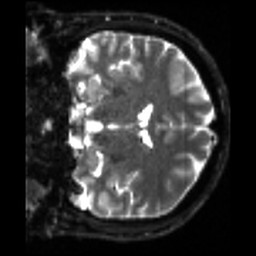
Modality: sbref
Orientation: coronal
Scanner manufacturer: siemens
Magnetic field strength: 3 T
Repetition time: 4 s
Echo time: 0.0594 s